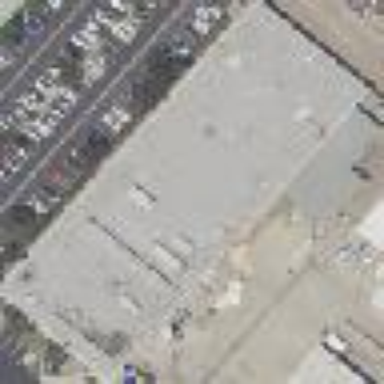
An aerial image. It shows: Commercial building.